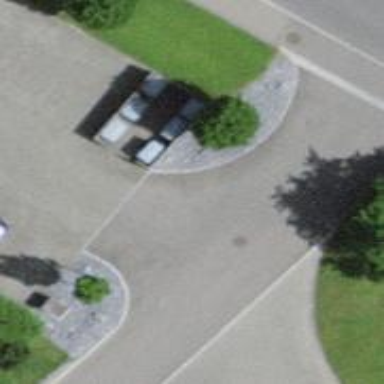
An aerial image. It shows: Road serving as parking aisle.